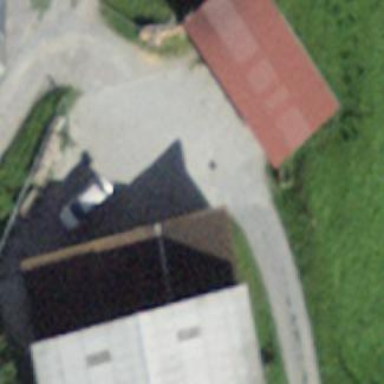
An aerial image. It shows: Shed building.